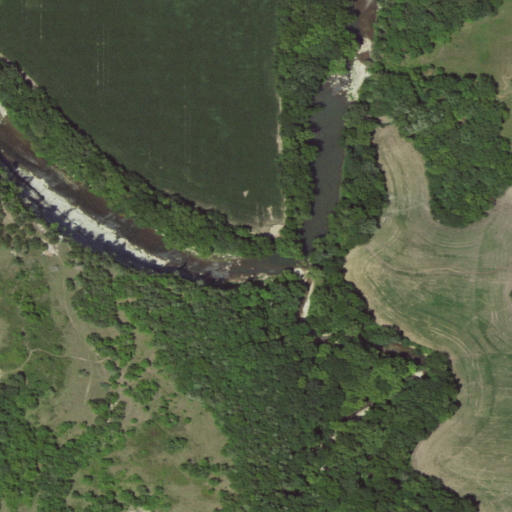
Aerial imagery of valley in Kansas named Dutch Hollow containing deciduous forest, cultivated crops, grassland, evergreen forest, pasture, woody wetlands, and open water